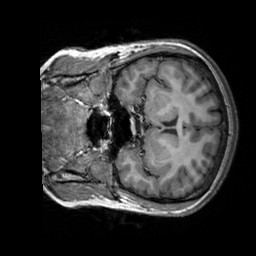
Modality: T1w
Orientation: coronal
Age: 31
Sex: female
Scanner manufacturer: siemens
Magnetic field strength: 3 T
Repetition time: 2.3 s
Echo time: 0.00303 s